Question: I'd like to apply opacity to the white rectangle on top of the screen (.header) but for some reason the opacity is applied to all the elements (logo and menu items). I tried to play with z-index but that didn't help. How could I fix this? Many thanks
<URL>

'''
body {
background-image: url('http://lorempixel.com/output/sports-q-c-<PHONE>-2.jpg');
}
.header {
z-index: 999;
position: absolute;
background: #fff;
opacity: 0.4;
top: 35px;
right: 0;
left: 0;
margin: 0 auto;
width: 90%;
max-width: 1200px;
}
.header-wrapper {
padding: 54px 60px;
}
.header-logo {
position: absolute;
margin-top: -40px;
}
.header_nav {
float: right;
clear: none;
font-family: 'Maven Pro', sans-serif;
font-weight: normal;
}
.header_nav-wrapper {
list-style: none;
}
.header_nav-item {
margin-left: 22px;
float: left;
clear: none;
}
.header_nav-item-a {
color: #474032;
text-decoration: none;
}
.header_nav-item-a:hover {
color: #eee;
}
.header_nav-item-a--btn {
padding: 16px 18px;
border-radius: 5px;
border: 1px solid #474032;
background-color: transparent;
}
.header_nav-item-a--donate {
margin-top: -18px;
}
.header_nav-item-a--btn:hover {
border: 1px solid #eee;
}
'''
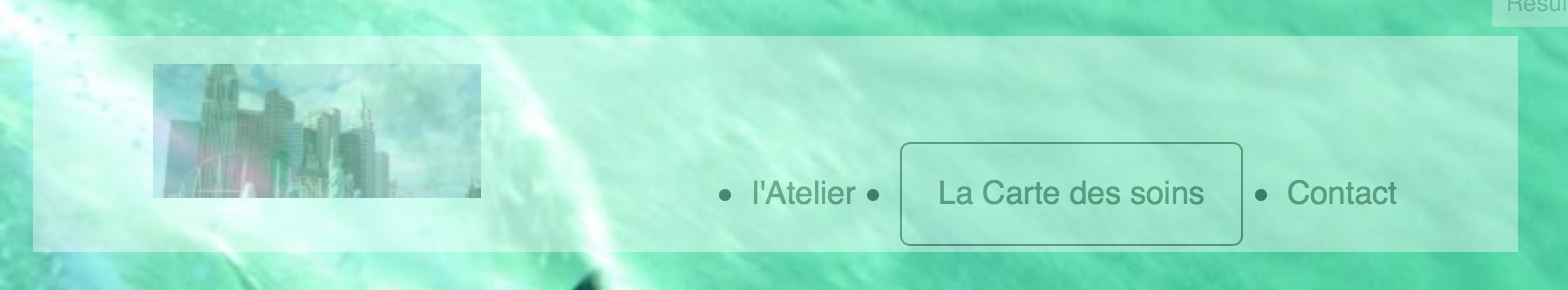
Answer: That's a common problem. The opacity is applied to all child elements. A workaround is to use rgb color codes. I will give an example with a black background at 0.6 opacity.
'''
/* Fallback for web browsers that don't support RGBa */
background-color: rgb(0, 0, 0);
/* RGBa with 0.6 opacity */
background-color: rgba(0, 0, 0, 0.6);
/* For IE 5.5 - 7*/
filter:progid:DXImageTransform.Microsoft.gradient(startColorstr=#99000000, endColorstr=#99000000);
/* For IE 8*/
-ms-filter: "progid:DXImageTransform.Microsoft.gradient(startColorstr=#99000000,endColorstr=#99000000)";
'''